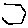
Label: hexagon